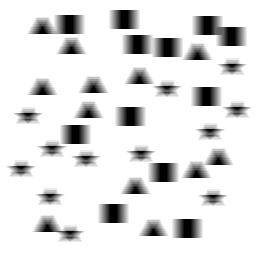
Squares: 12
Triangles: 12
Stars: 12
Total shapes: 36